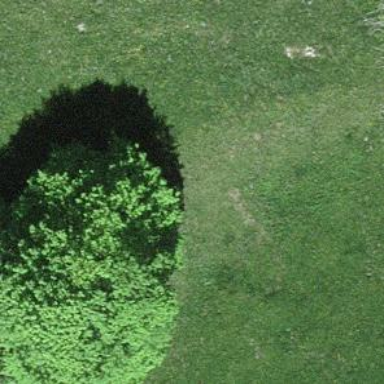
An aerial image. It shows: Sinkhole in the natural landscape.